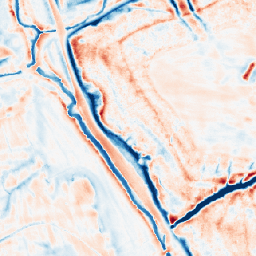
Category: edge_preserving
Decomposition family: bilateral
Decomposition parameters: d: 21
sigma_color: 50
sigma_space: 25
Upsampling method: area
Upsampling parameters: scale: 4
Upsampling scale: 4